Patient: sex F, age 48
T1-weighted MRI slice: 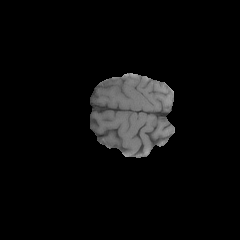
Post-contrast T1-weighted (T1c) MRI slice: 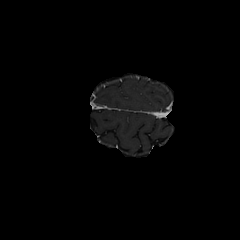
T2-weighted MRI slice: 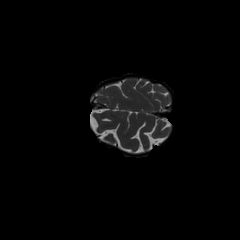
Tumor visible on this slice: no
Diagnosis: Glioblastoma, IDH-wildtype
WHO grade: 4